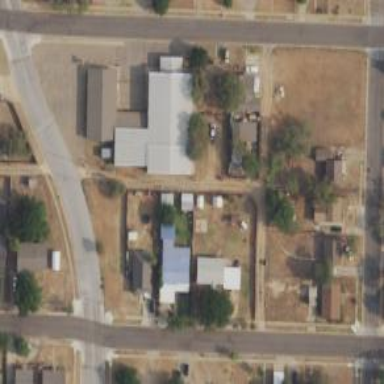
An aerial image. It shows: Alleyway designated as service road.